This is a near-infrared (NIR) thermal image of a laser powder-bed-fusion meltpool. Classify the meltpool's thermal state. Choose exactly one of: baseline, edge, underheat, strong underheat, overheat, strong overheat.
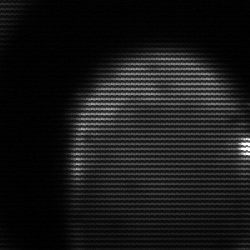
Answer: edge